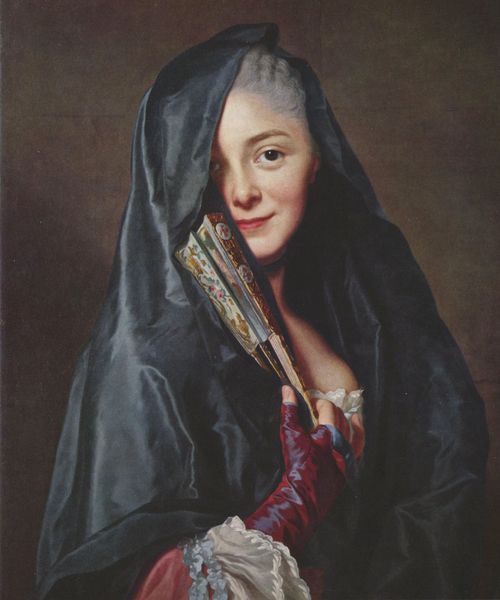
Titel: Dame mit Schleier
Künstler: Alexandre Roslin
Standort: Stockholm
Institution: Nationalmuseum
Schlagwörter: blau, dunkel, gemälde, hand, haut, umhang, weiß, mädchen, ausschnitt, braun, brust, bunt, busen, daumen, finger, frankreich, frau, frisur, grau, haar, handschuh, handschuhe, hell, hintergrund, kleid, mund, nase, schwarz, stirn, blick, dame, rot, schal, schleier, tuch, fächer, jung, wand, arm, augen, barock, bluse, gesicht, samt, spitze, ärmel, bildnis, hals, holland, portrait, porträt, auge, haare, mantel, realismus, decke, klassizismus, saum, spitzen, bruststück, dekollete, dekoltee, england, kinn, lippen, locken, rokoko, rosa, rouge, seide, hellblau, perücke, lächeln, brüste, tüll, lila, romantik, witwe, kopftuch, face, gris, nez, yeux, junge frau, edel, rüschen, wange, augenbraue, dekollette, fein, lächelnd, kokett, geheimnisvoll, fecher, lachen, blanc, noir, manschette, chwarz, sombre, schwaru, fröhlich, höfisch, drapé, femme, schüchtern, verhüllt, ombre, verdeckt, marie, cheveux, peinture, sein, robe, dekolte, bleu, lumiere, dekadent, gepudert, voile, sourire, vierge, grauhaarig, cape, ingres, mur, buste, visage, spanierin, geheimnissvoll, aufreizend, manche, clair, obscure, cheveu, geste, gant, perruque, herausfordernd, madame, fond, corset, isabella, séduction, marie antoinette, dekolette, érotisme, pute, décolleté, handschu, capuche, xviie siècle, français, reiz, alexander roslin, antionette, glanz, schwarzer schleier, reize, coquette, eventail, levres, oeil, perücke#, e, protrait, étoffe, caché, mitaine, châle, moitié, putain, courtisane, cheveux gris, xviiie siècle, taffetas, néoclassicisme, évantail, rouge à lèvres, froufrou, cachee, attirante, coquine, portrair, à demi cachée, mantille, cheveux poudrés, mitaines, gesihct, stirn', grau'